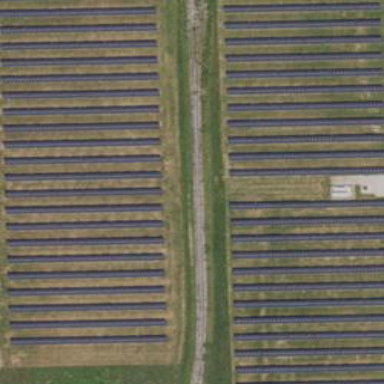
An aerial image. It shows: Solar power plant.